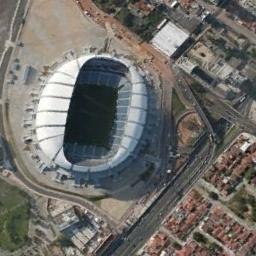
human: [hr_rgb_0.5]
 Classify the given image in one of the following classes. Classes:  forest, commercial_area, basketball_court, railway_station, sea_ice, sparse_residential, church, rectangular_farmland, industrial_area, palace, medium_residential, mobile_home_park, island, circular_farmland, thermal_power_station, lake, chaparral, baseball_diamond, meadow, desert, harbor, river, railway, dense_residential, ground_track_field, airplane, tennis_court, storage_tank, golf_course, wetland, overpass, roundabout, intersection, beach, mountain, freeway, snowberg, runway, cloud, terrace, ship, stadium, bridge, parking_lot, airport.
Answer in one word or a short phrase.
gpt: stadium